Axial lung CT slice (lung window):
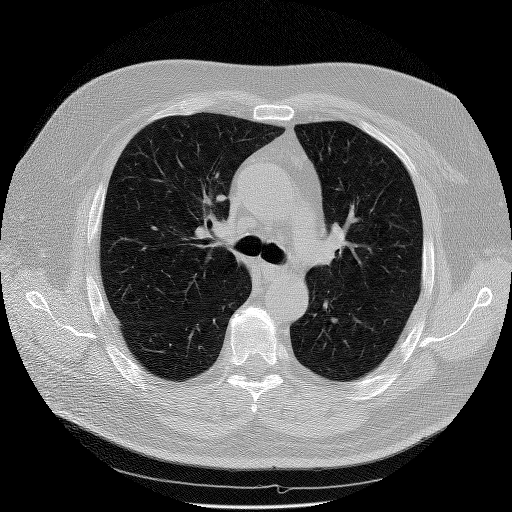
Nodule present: no